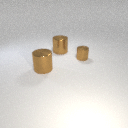
large brown metal cylinder in front of large brown metal cylinder